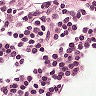
Metastatic tissue present: no